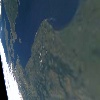
Label: land